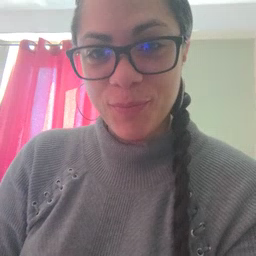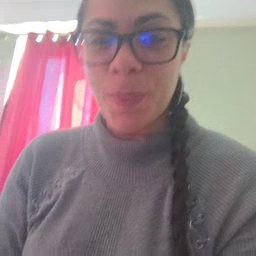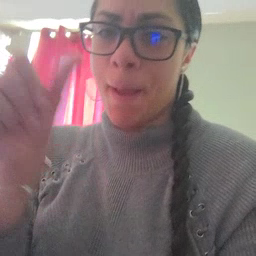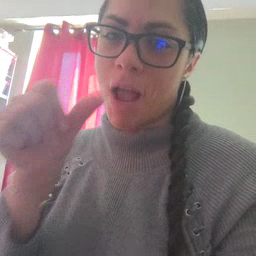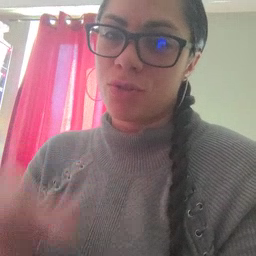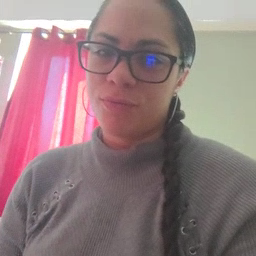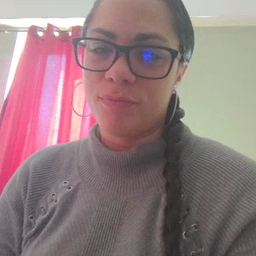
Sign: puzzle